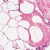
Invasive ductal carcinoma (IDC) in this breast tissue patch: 0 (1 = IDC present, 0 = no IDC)